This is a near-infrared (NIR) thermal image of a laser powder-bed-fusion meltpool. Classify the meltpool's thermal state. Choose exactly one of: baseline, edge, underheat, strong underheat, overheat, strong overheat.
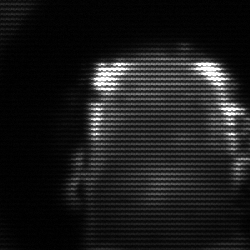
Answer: baseline